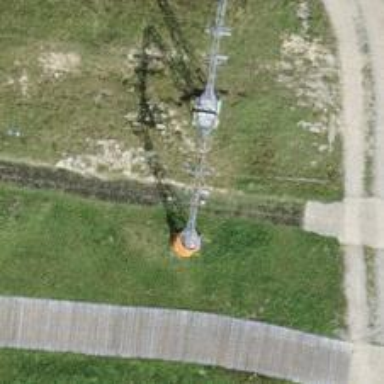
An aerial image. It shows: Pylon used for aerialway.